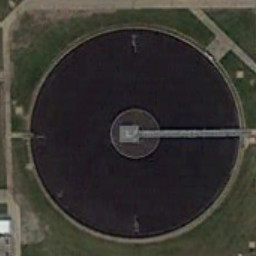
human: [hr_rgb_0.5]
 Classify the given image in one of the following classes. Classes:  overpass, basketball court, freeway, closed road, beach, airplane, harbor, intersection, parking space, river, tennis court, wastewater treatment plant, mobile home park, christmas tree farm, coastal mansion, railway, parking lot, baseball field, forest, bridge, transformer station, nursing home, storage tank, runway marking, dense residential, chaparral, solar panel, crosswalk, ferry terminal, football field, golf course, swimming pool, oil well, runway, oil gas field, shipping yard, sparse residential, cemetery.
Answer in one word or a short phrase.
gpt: wastewater treatment plant